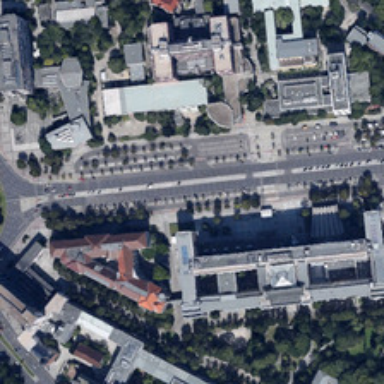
Many buildings and green trees are in a school .